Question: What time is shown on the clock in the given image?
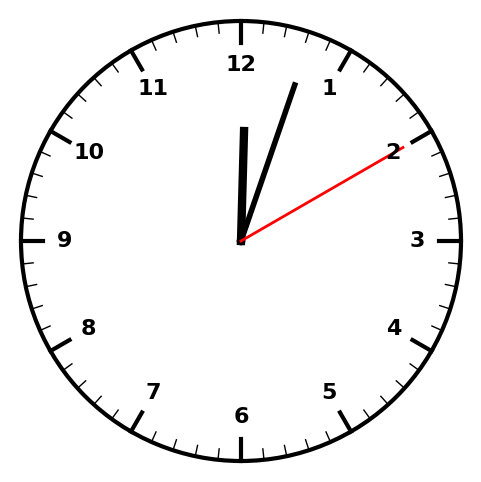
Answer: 12:03:10